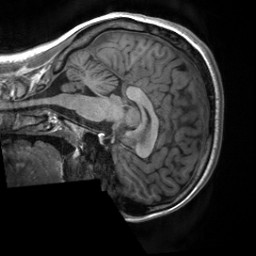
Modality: T1w
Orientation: sagittal
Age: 19
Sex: female
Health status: healthy
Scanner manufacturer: siemens
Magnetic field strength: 3 T
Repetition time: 2 s
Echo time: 0.00232 s